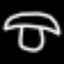
Label: mushroom